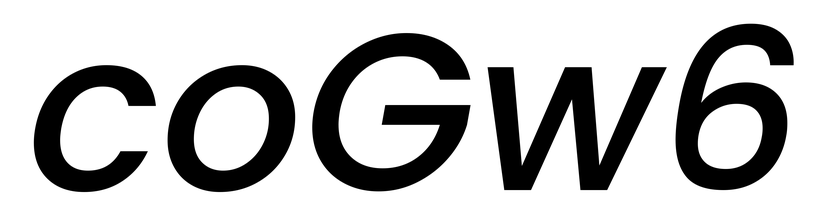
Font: Poppins-MediumItalic